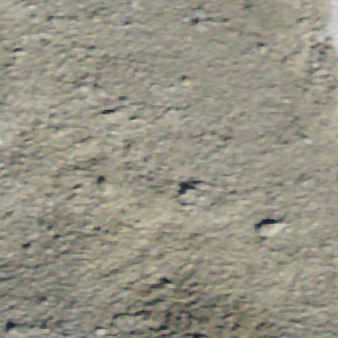
Label: other